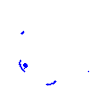
Particle: proton